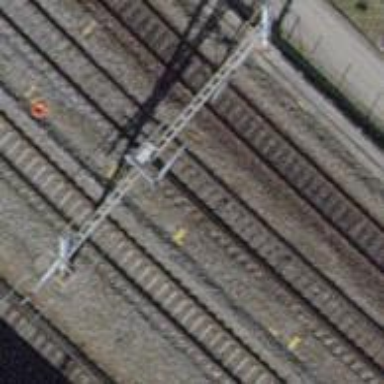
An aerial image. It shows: Single-track electrified railway with contact line.